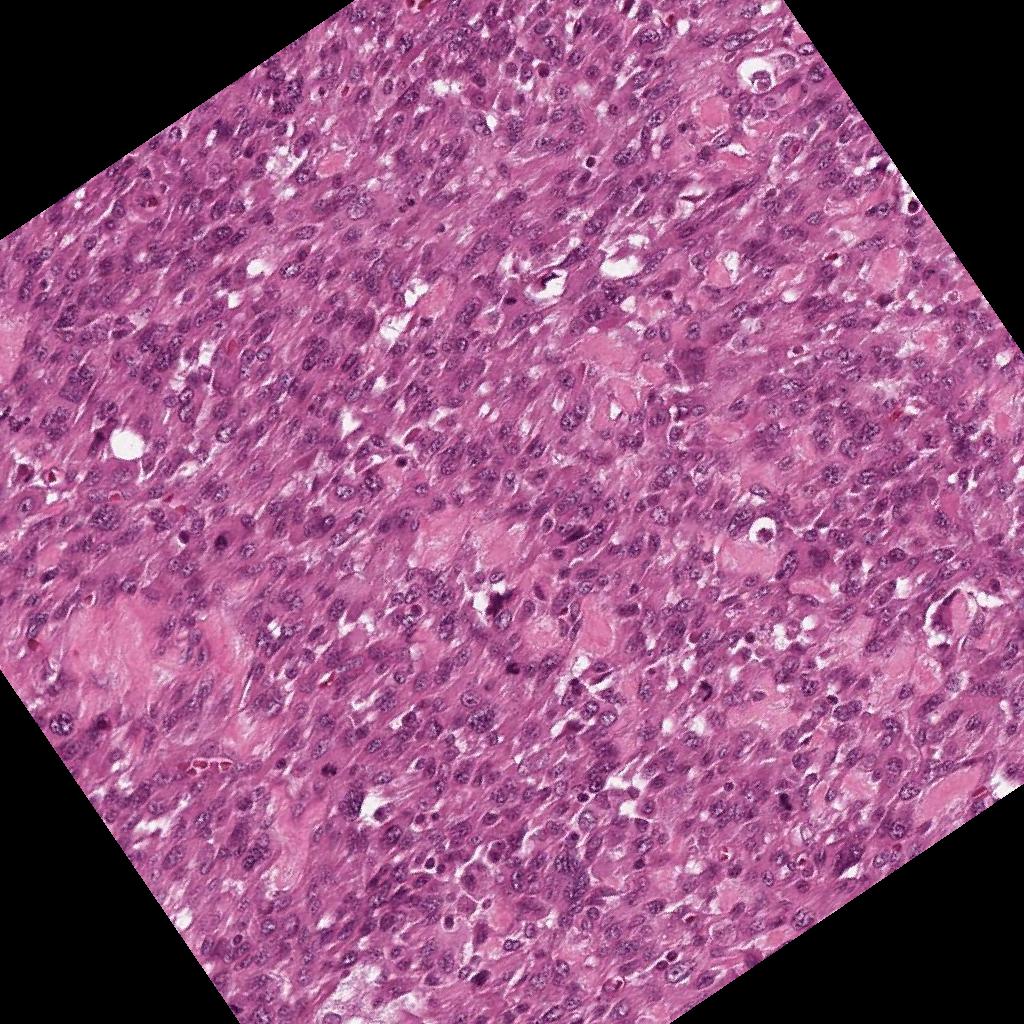
Label: Viable